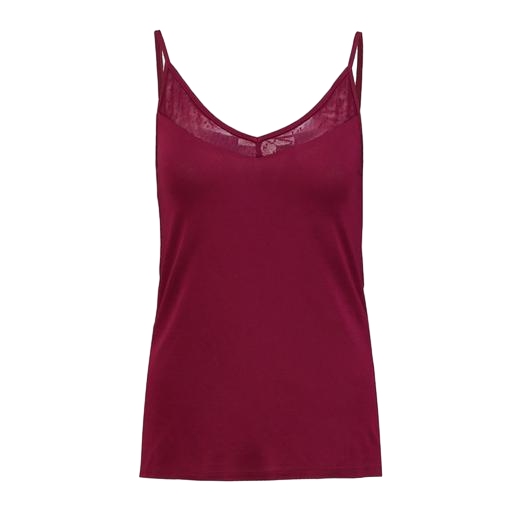
red double strap v-back camisole, camisole top, longline cami, white background